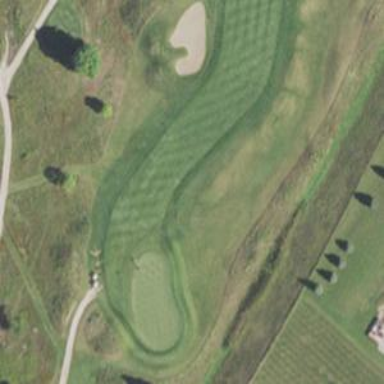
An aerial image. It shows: Rough area on grassy golf course.